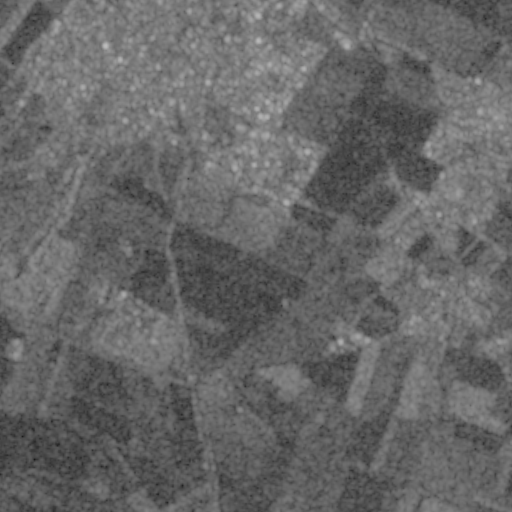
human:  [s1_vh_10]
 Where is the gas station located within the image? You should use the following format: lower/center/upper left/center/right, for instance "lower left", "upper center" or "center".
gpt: The gas station is located in the upper center of the image.
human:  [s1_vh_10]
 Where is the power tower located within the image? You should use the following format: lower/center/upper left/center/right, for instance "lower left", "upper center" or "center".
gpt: The power tower is located in the lower left of the image.
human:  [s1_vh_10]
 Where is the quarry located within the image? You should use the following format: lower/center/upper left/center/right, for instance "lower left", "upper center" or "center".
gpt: The quarry is located in the lower left of the image.
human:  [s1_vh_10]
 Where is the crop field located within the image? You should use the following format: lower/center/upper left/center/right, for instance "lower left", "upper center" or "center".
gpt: There is no crop field in the image.

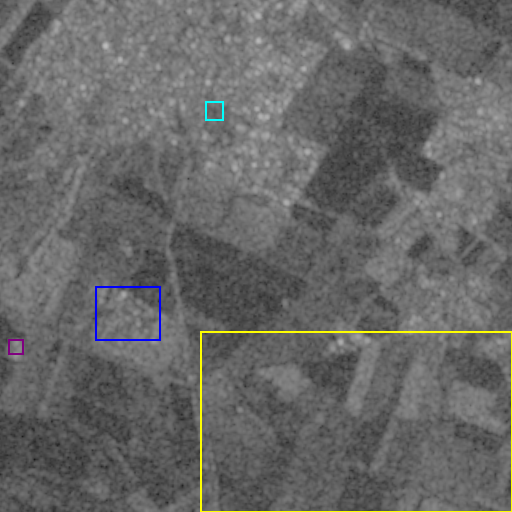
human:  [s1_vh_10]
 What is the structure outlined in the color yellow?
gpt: The structure outlined in yellow is a crop field.
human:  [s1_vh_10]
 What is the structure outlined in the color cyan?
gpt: The structure outlined in cyan is a park.
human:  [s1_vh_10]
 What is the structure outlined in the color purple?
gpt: The structure outlined in purple is a power substation.
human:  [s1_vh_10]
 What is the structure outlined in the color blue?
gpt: The structure outlined in blue is a quarry.
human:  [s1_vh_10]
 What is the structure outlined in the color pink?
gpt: There is no pink outline.